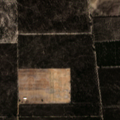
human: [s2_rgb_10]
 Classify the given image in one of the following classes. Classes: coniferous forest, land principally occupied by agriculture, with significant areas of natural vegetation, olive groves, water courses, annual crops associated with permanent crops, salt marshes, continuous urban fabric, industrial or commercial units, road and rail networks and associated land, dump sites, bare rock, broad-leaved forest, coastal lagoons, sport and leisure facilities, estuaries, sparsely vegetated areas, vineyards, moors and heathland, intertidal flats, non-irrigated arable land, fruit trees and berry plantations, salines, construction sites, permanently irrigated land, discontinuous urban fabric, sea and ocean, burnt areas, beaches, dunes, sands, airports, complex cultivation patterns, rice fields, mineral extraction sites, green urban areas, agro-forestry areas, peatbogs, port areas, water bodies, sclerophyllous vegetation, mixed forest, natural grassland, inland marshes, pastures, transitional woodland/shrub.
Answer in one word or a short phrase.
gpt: permanently irrigated land, coniferous forest, transitional woodland/shrub